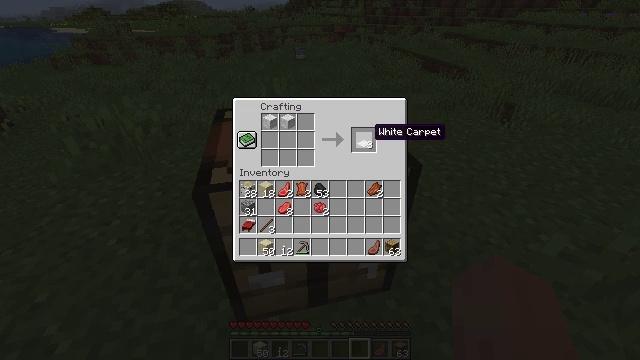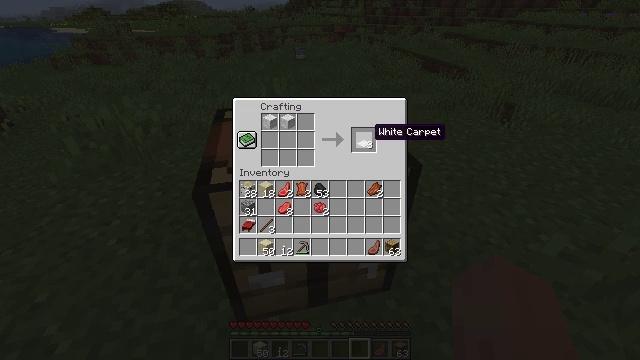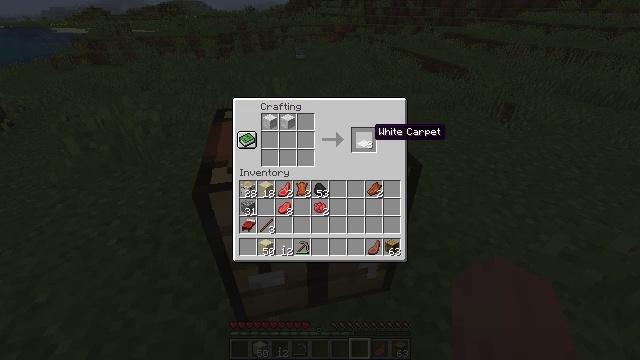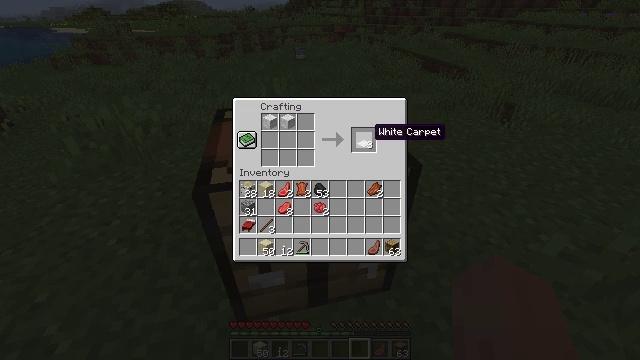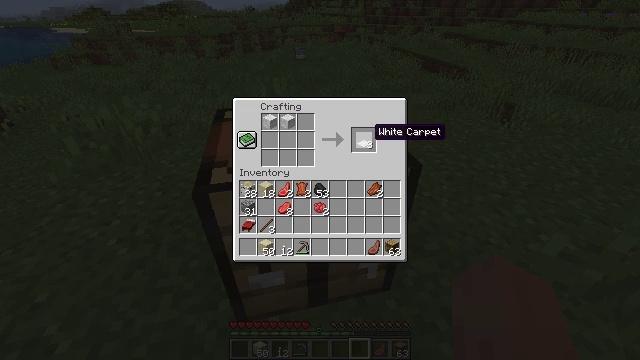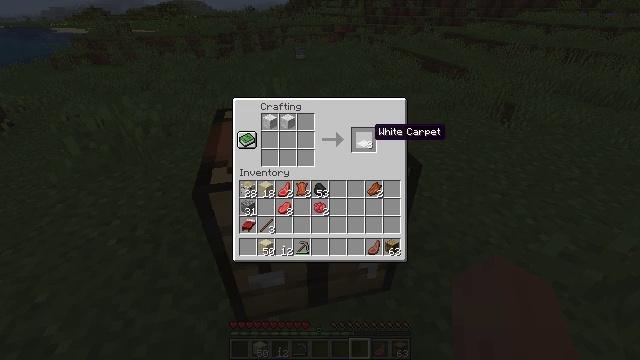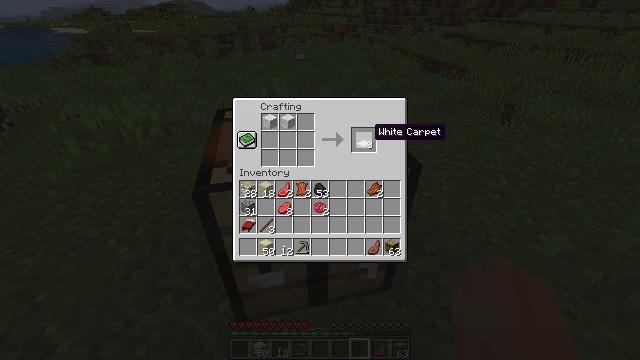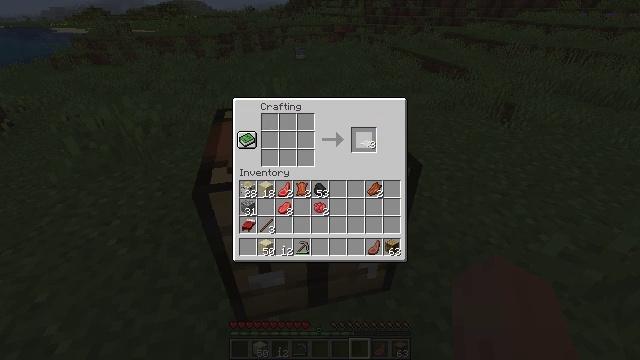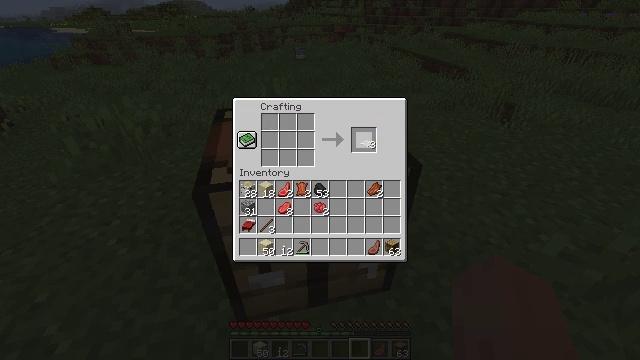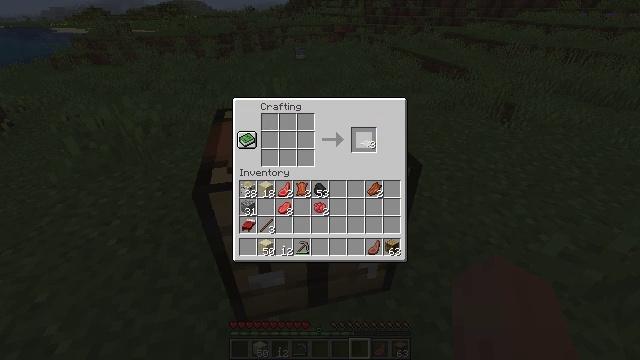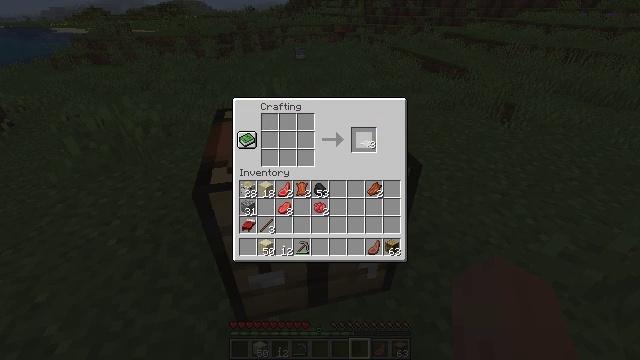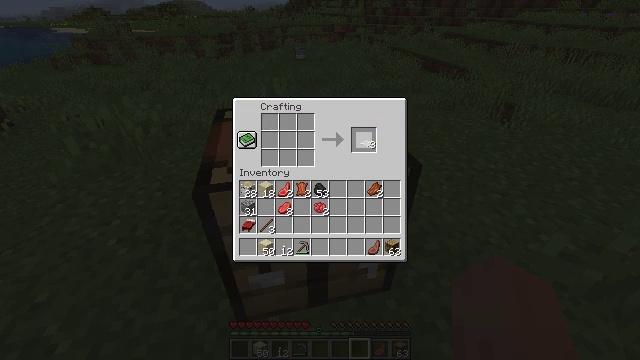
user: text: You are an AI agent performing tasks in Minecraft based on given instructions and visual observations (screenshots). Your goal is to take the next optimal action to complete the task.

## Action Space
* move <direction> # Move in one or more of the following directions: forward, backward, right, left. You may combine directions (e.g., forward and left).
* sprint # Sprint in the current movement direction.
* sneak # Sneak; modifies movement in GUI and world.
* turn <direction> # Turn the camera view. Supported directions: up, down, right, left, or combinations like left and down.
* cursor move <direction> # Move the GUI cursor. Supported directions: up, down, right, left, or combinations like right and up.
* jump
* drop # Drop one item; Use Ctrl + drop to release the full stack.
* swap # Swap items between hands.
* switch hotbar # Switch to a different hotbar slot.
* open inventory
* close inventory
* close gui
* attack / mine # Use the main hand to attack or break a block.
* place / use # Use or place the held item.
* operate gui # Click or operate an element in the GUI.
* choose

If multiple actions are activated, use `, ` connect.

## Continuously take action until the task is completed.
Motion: motion action
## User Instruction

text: Use the crafting table to craft a white carpet.
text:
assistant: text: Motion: no_op
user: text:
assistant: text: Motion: no_op
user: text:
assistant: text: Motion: no_op
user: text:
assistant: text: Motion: no_op
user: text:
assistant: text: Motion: no_op
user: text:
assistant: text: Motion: no_op
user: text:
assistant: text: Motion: operate gui
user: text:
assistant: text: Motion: operate gui
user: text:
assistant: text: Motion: operate gui
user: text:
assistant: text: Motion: no_op
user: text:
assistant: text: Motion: no_op
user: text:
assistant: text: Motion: no_op